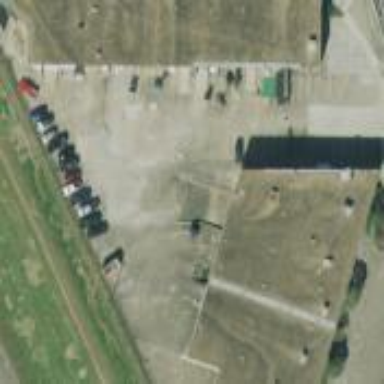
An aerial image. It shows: Paved parking area.